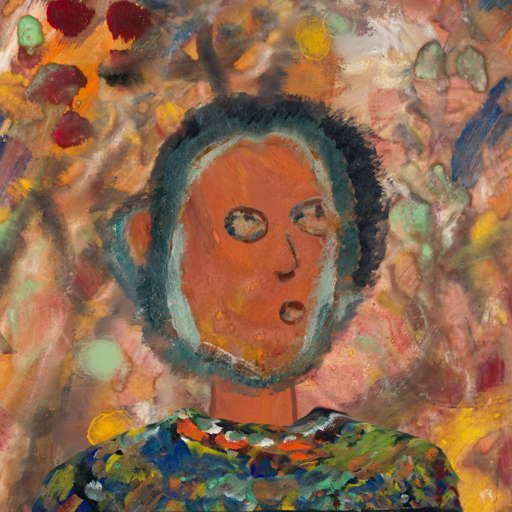
Background: Mother_And_Son_Mother, Head And Neck Side: Mother_And_Son_Son, Face Side: Orphan, Bust: An_Impression, Hair Side: Boggyland, Head Accessory: Blank, Second Necklace: Blank, Necklace: Blank, Baby: Blank